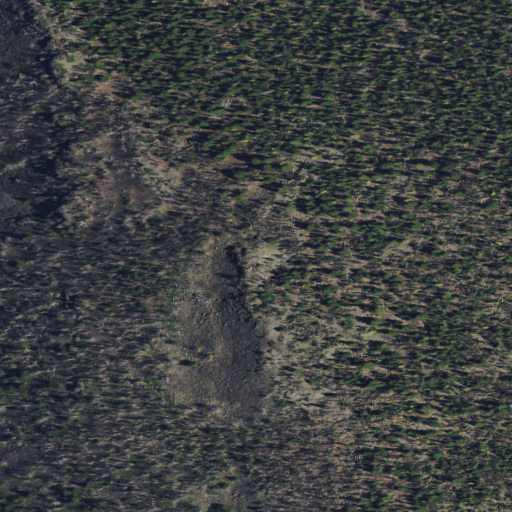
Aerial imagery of ridge(s) in Montana named Bull Mountain containing evergreen forest, grassland, and shrub